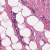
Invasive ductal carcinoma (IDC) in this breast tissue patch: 1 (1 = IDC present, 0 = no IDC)